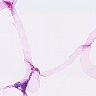
Metastatic tissue present: no